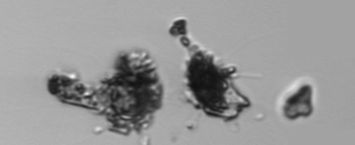
Label: Thalassiosira_TAG_external_detritus